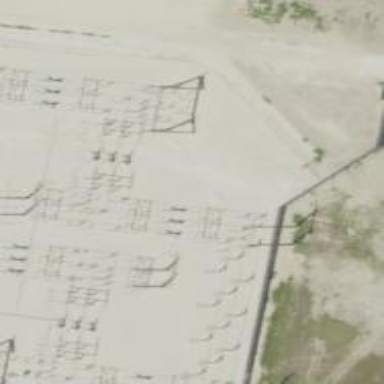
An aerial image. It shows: Switch for power supply.